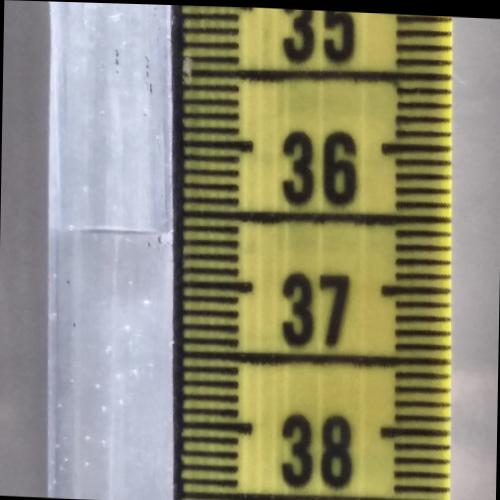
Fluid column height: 36.6 cm